Interaction volume radius: 5 \u00c5
Interaction volume height: 35 \u00c5
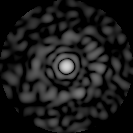
Disorder parameter: 0.8328